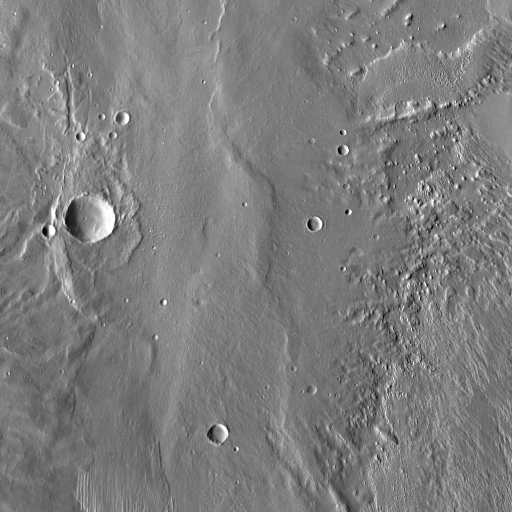
Crater classes present: Background, Other, Layered, Buried